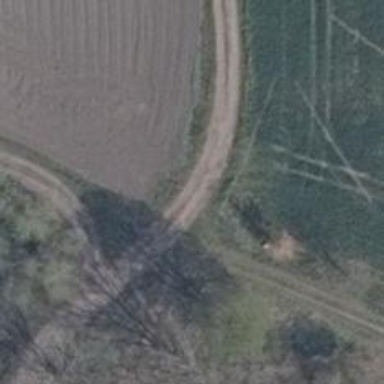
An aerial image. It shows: Sandy track with grade 4 tracktype.